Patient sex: M
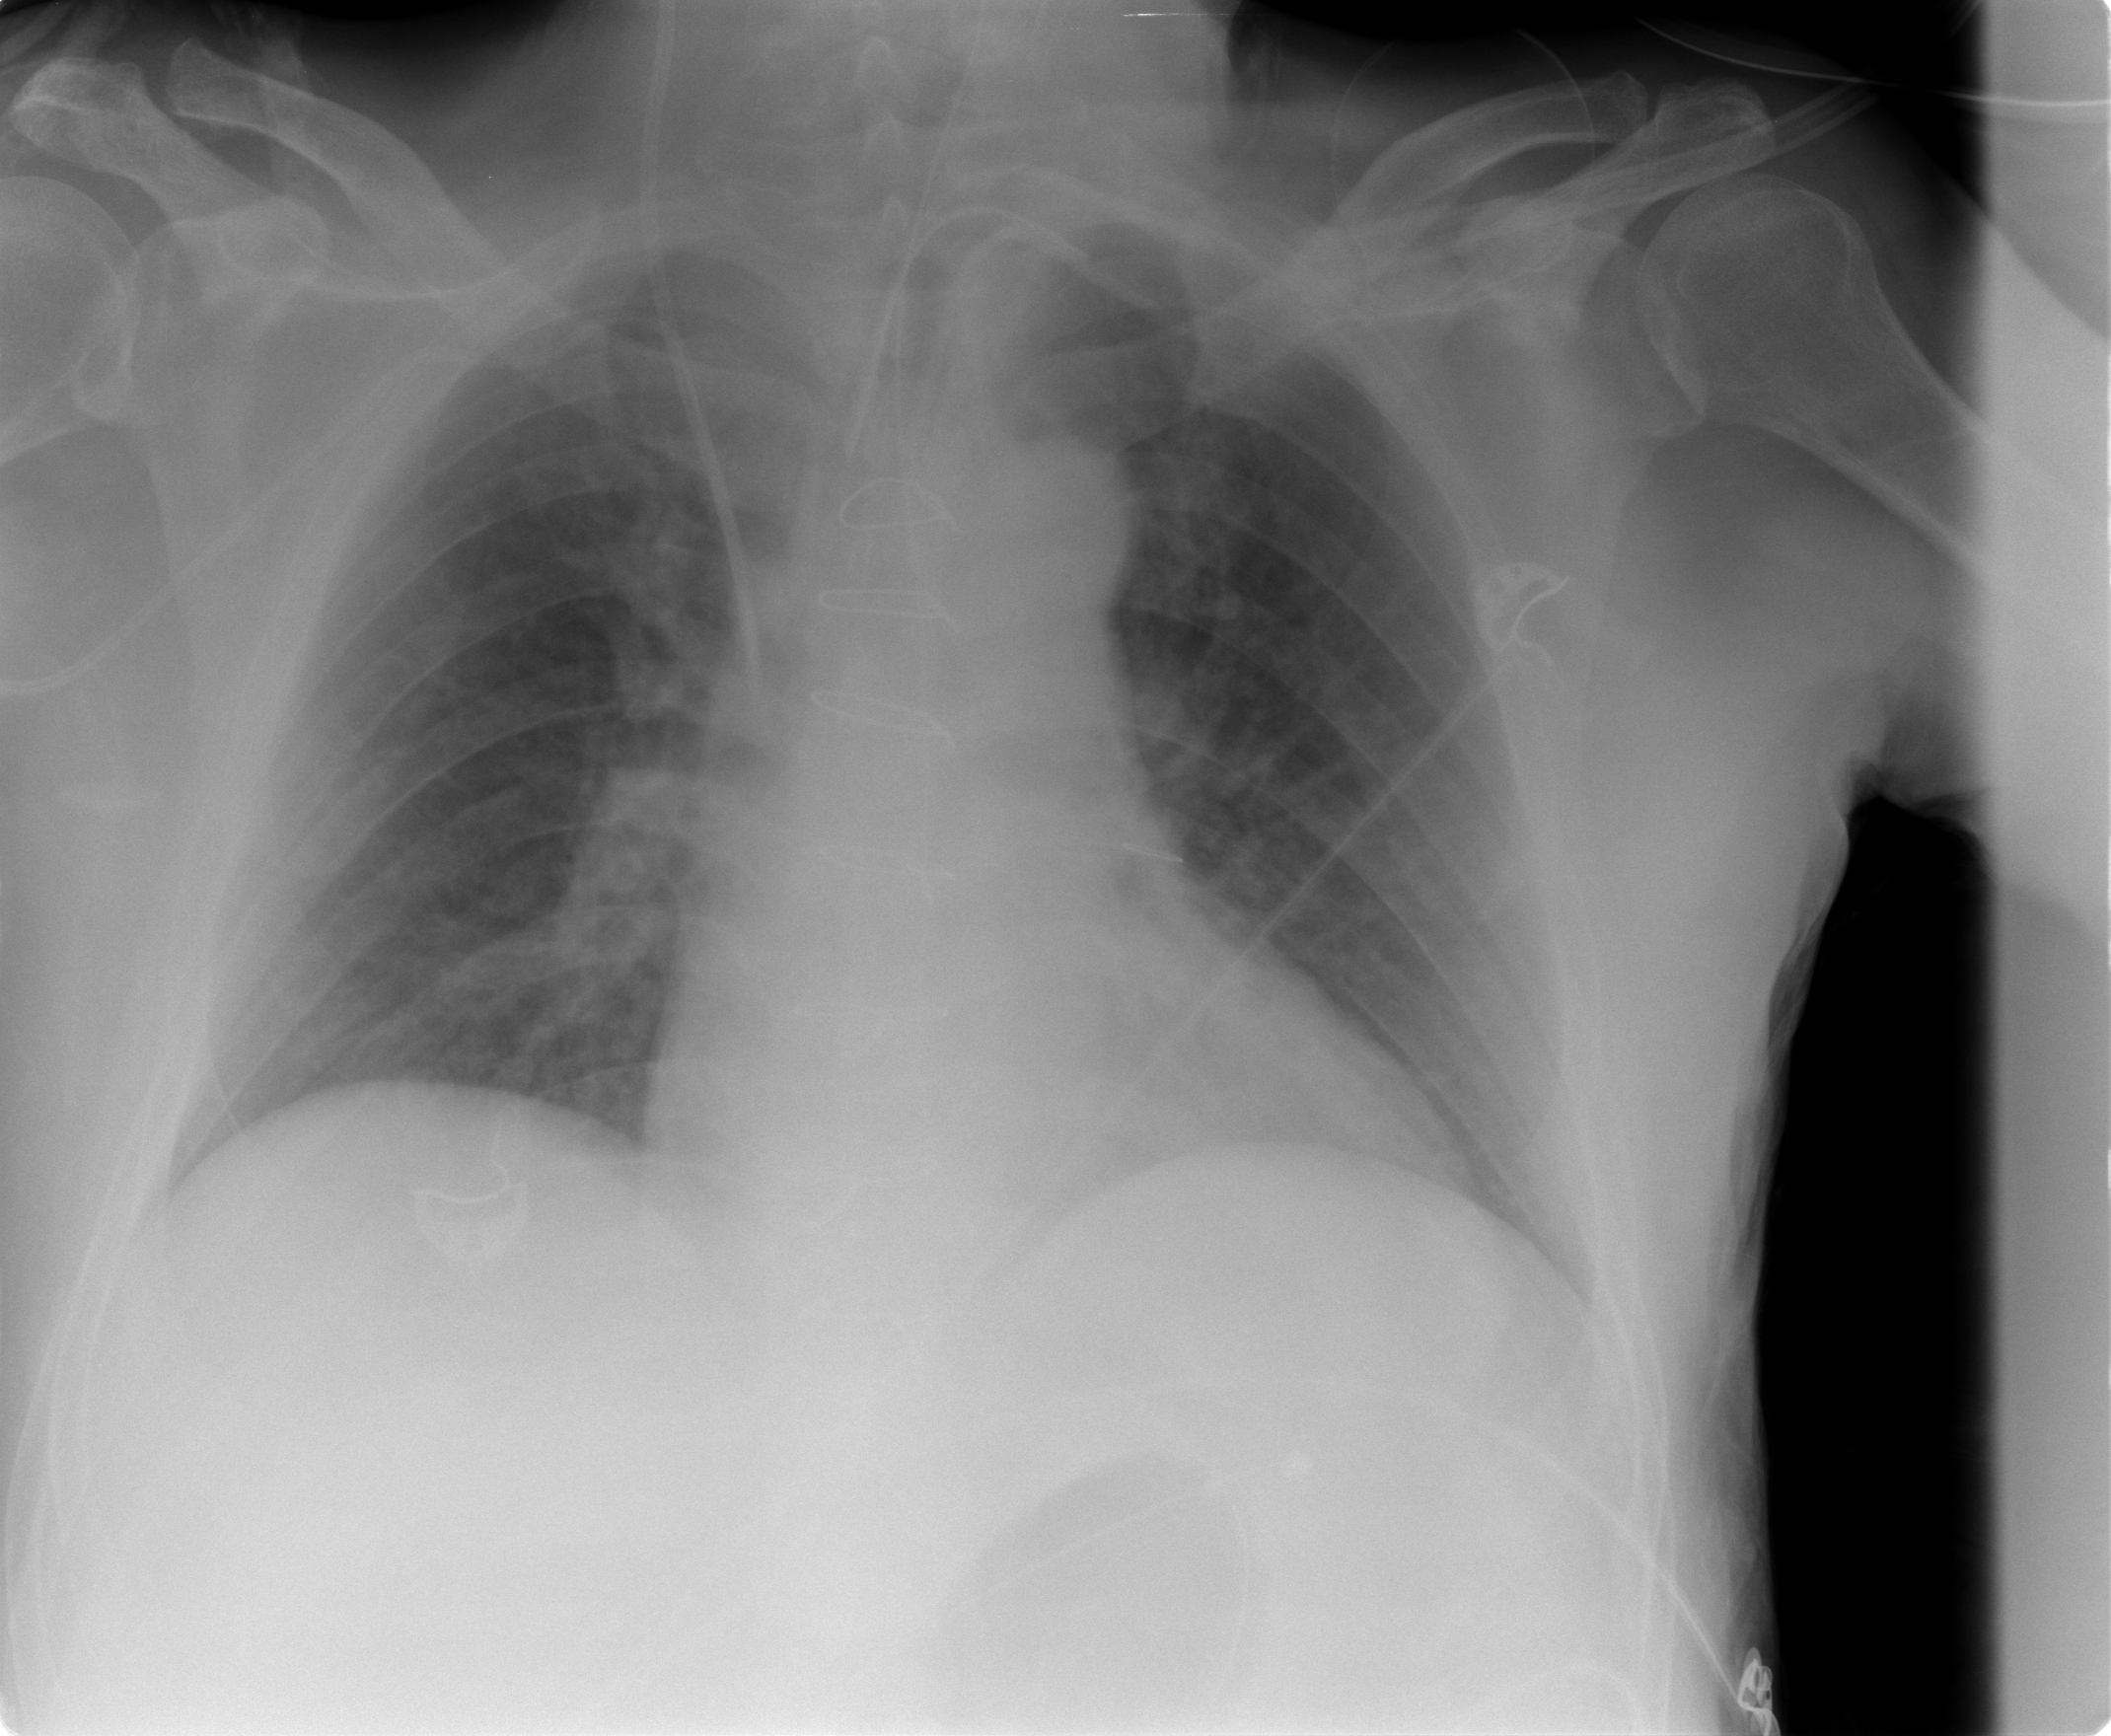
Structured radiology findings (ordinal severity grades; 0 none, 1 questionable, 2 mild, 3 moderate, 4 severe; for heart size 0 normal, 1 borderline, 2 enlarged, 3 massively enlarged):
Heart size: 2
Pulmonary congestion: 2
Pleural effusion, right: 0
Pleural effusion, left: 0
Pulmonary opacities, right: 0
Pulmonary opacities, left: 0
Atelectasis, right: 0
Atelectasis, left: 0